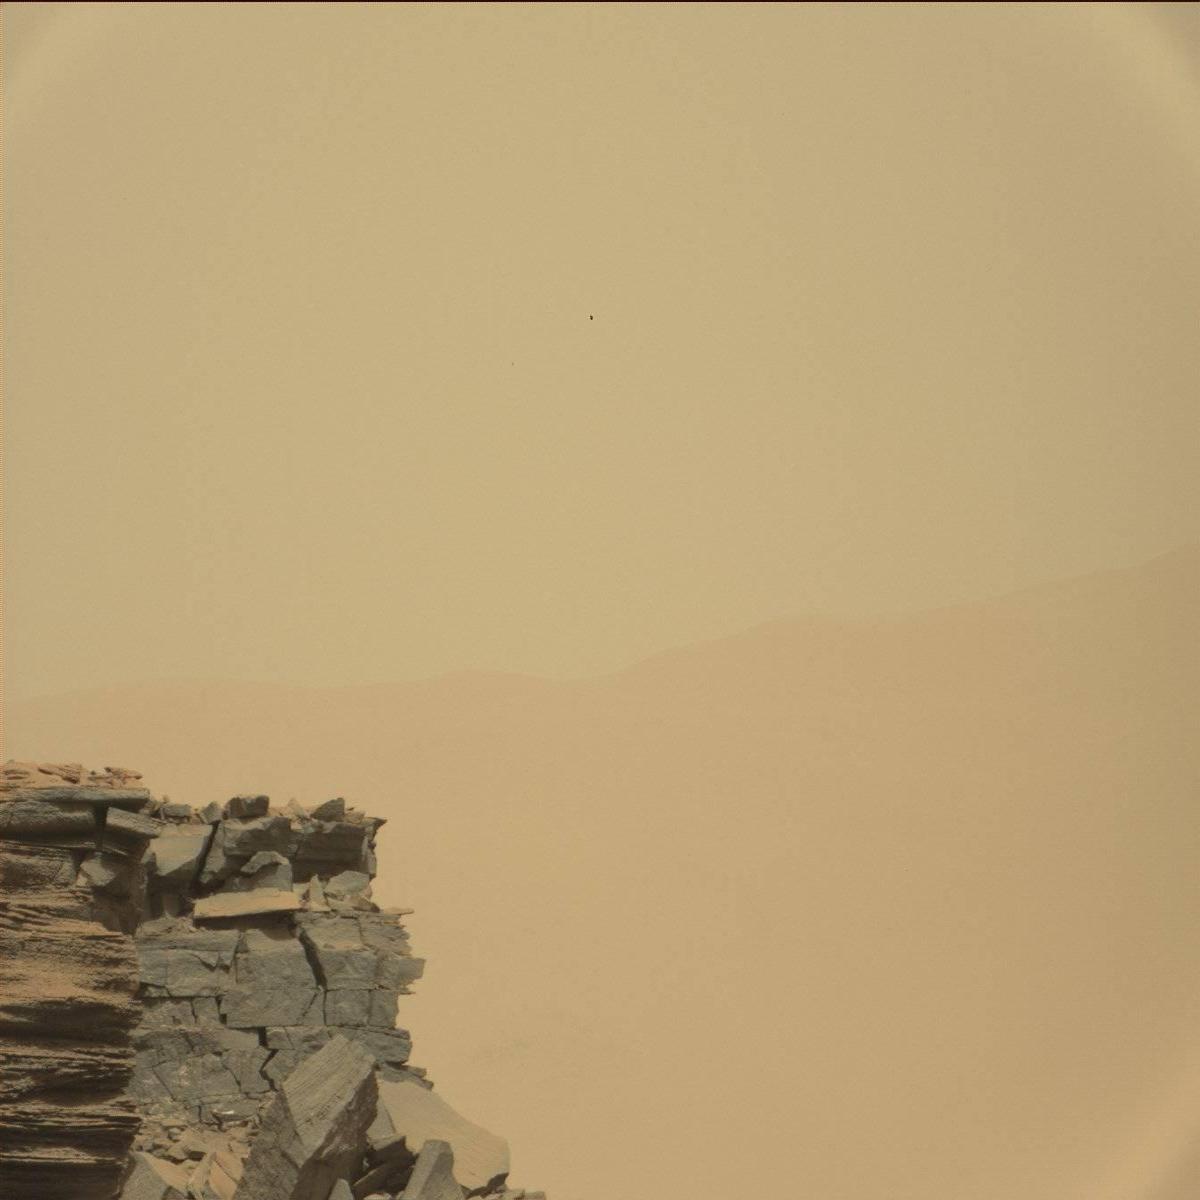
Terrain classes present: Bedrock, Ridge, Sky